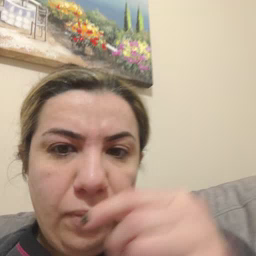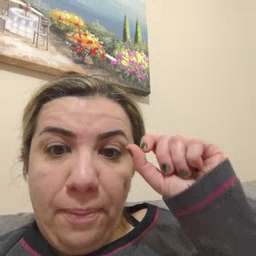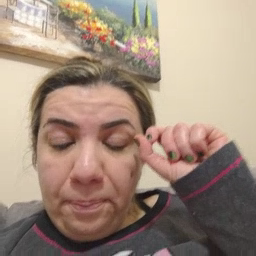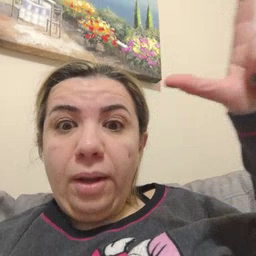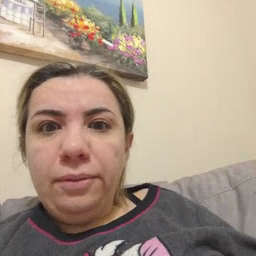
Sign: awake